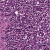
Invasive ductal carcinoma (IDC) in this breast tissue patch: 1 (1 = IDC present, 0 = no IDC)